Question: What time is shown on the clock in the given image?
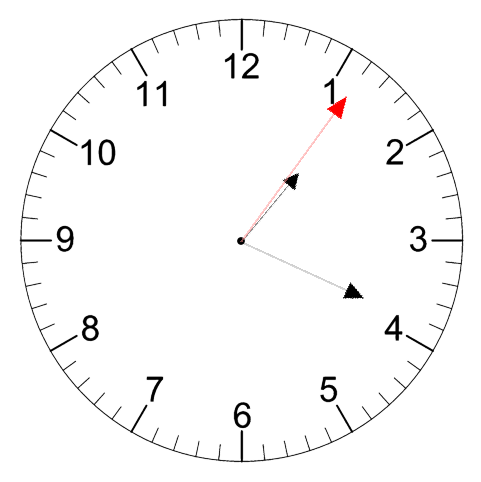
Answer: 01:19:06